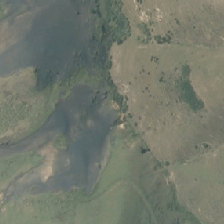
Land cover: lake_pond